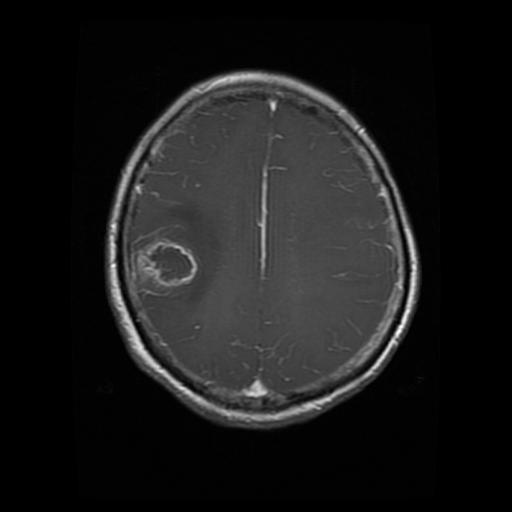
Label: glioma